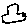
Label: car